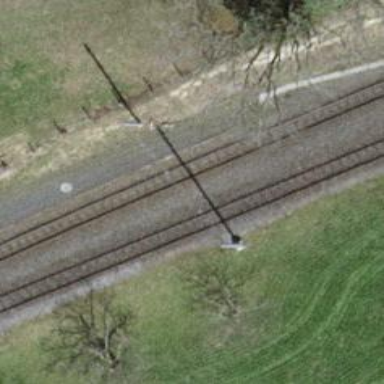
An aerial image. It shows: Railway stop with public transport stop position.